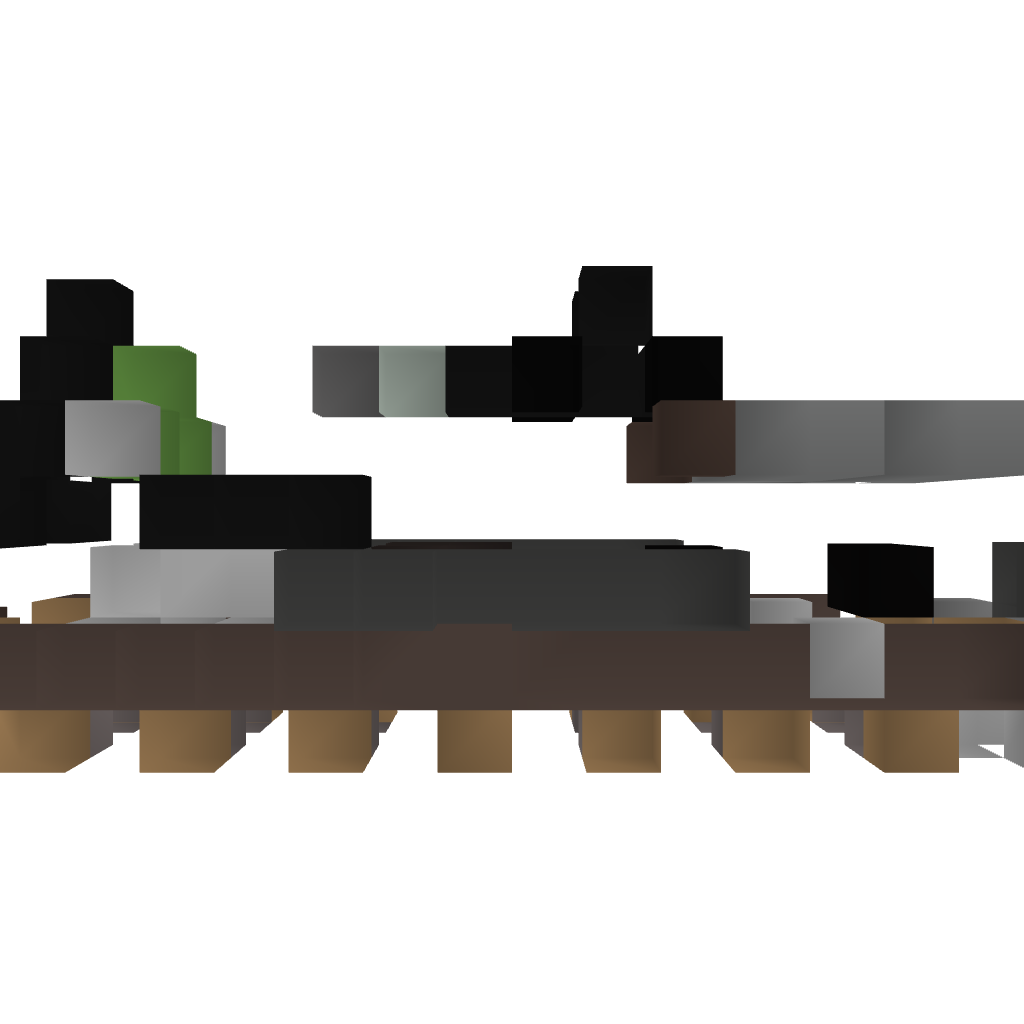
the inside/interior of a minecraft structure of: Fk. Pz. Pfeil